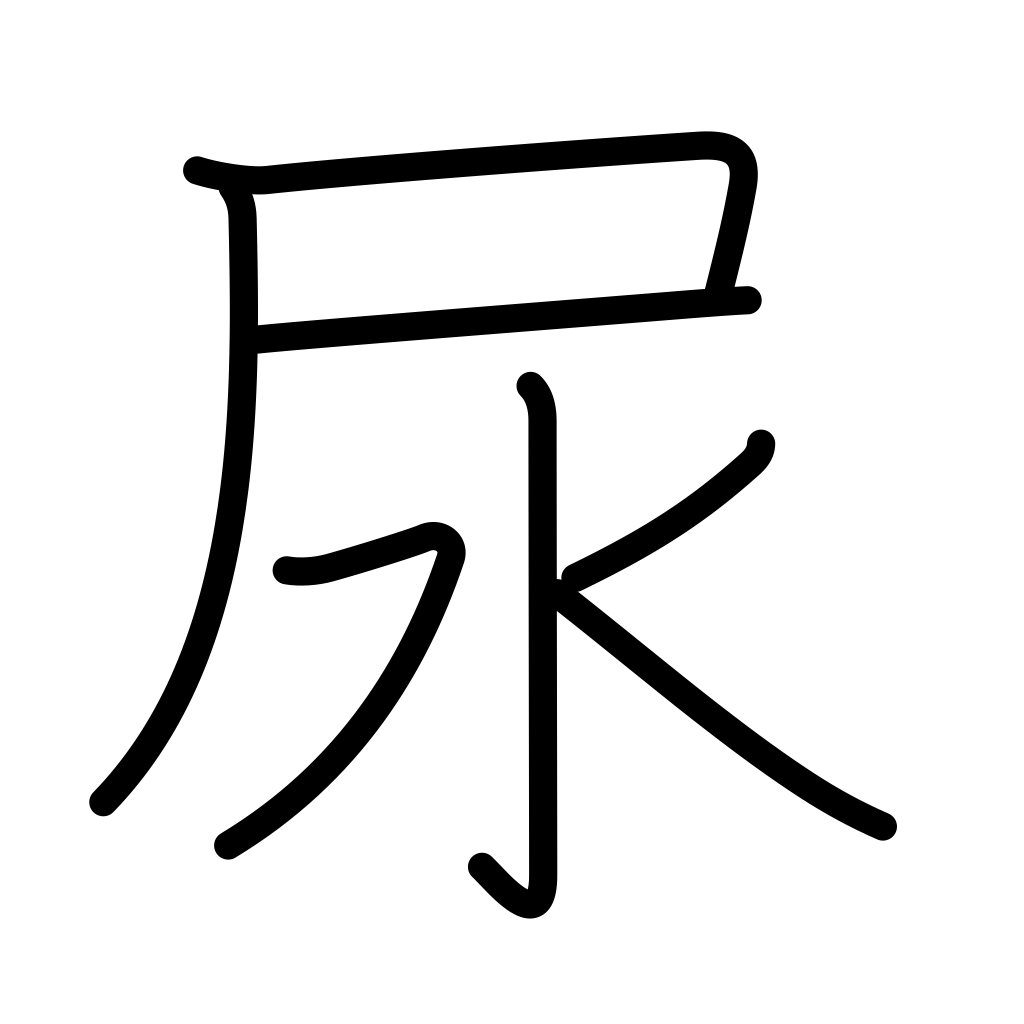
Meaning: urine